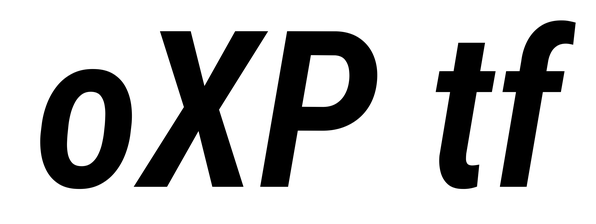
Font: Roboto-Italic_Condensed_SemiBold_Italic